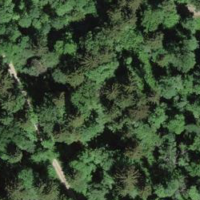
EUNIS habitat code: 44
Species observed at this site:
Sanicula europaea